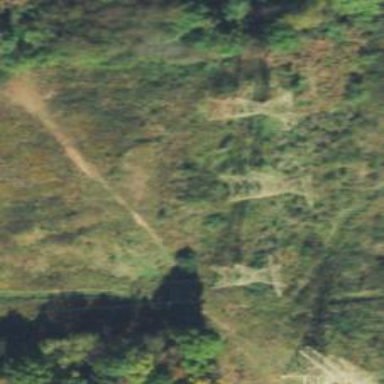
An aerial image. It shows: Lattice structure tower used for power distribution.